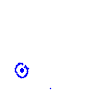
Particle: proton